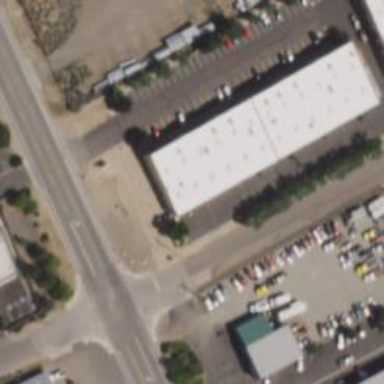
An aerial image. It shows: Industrial building.